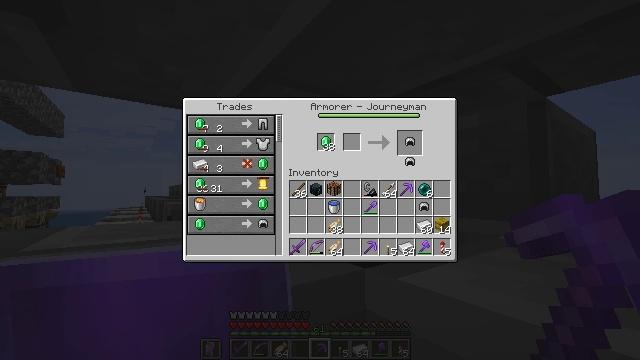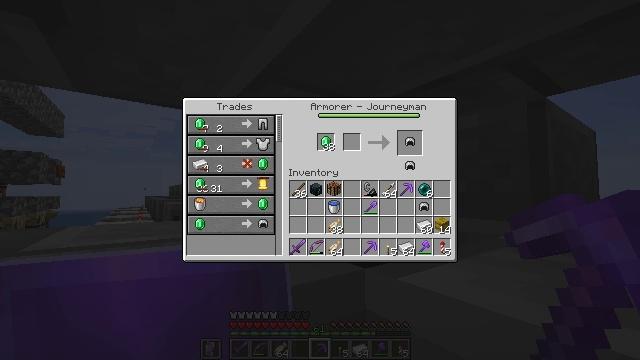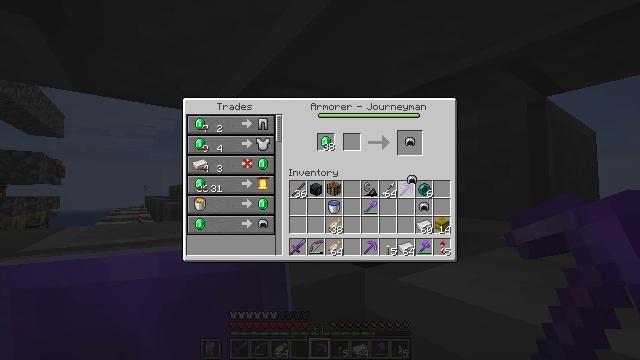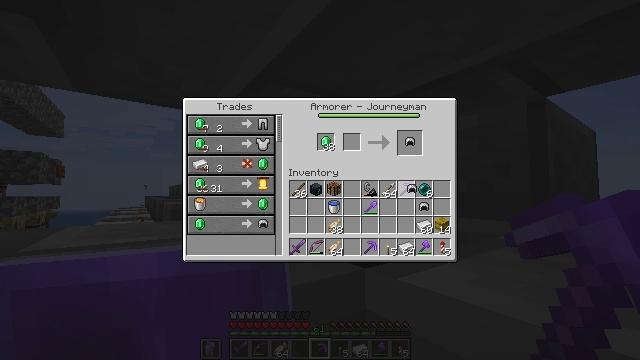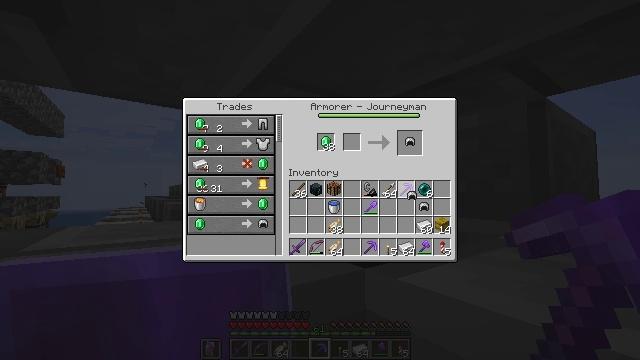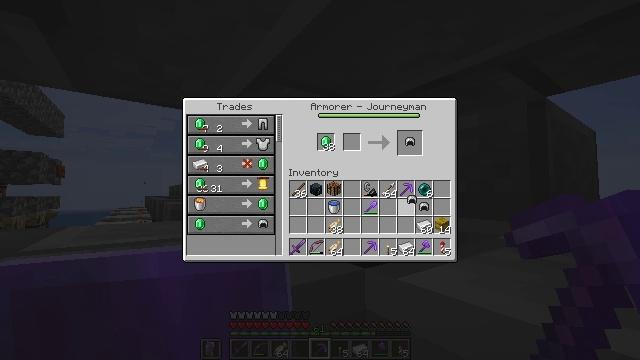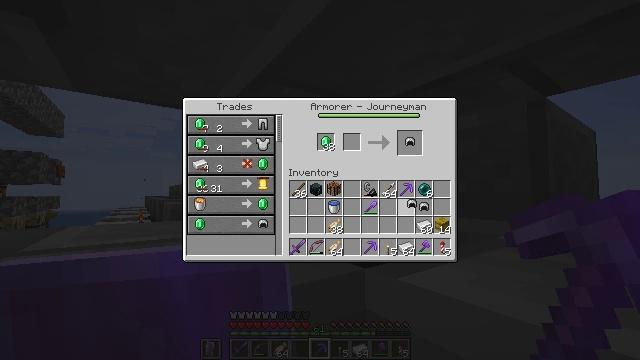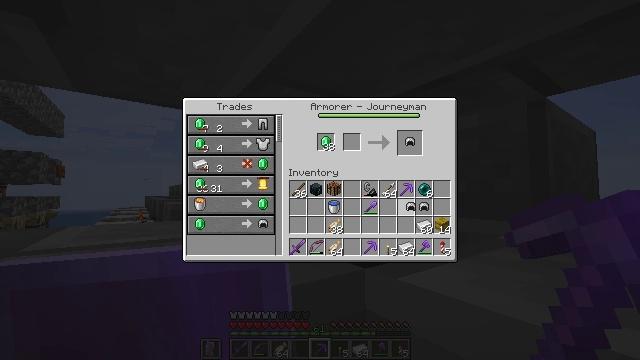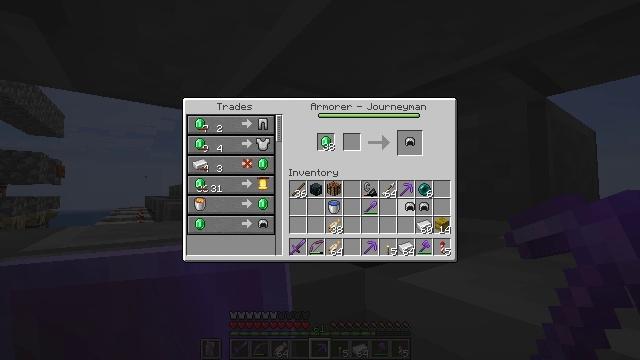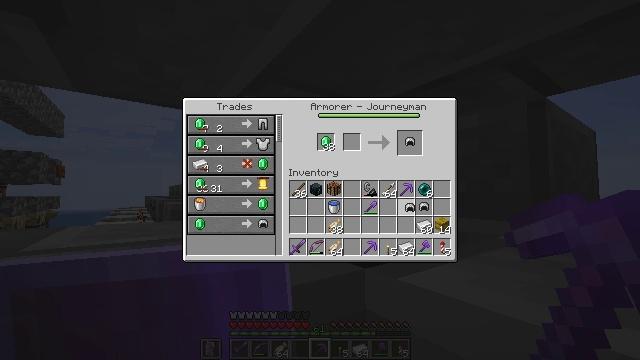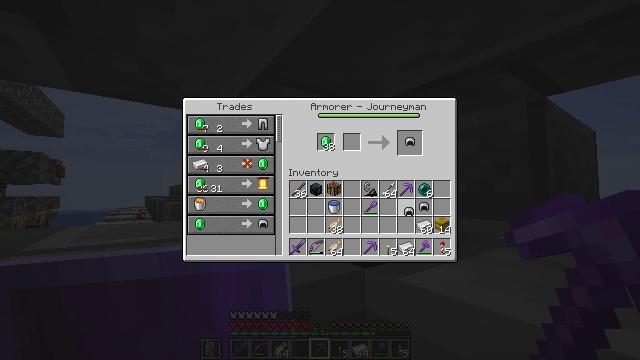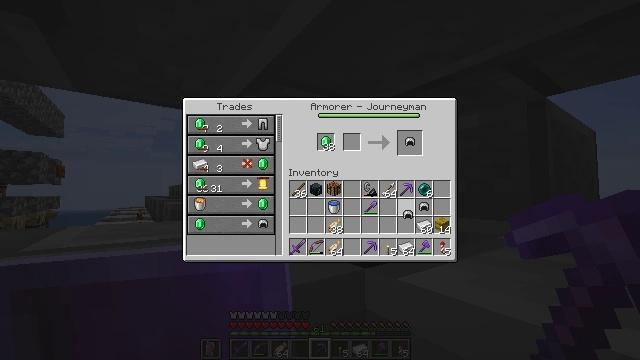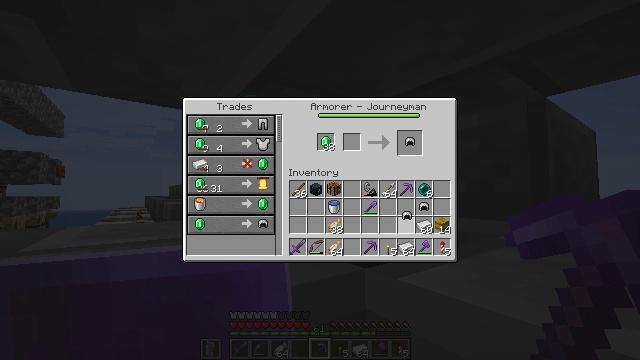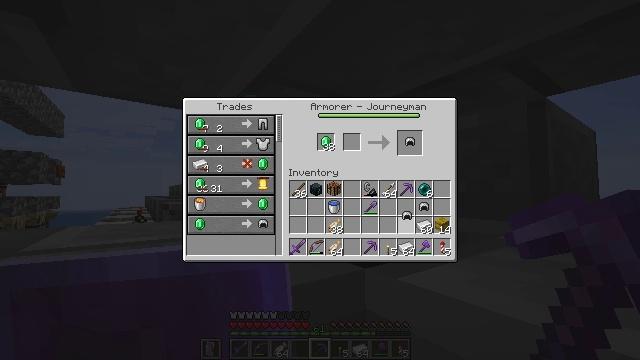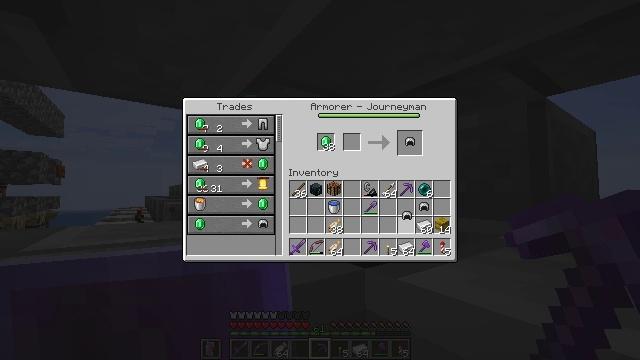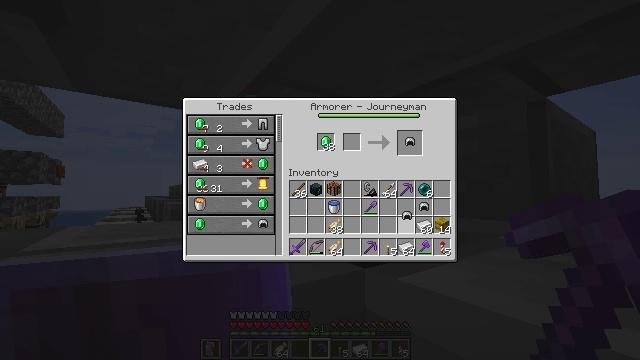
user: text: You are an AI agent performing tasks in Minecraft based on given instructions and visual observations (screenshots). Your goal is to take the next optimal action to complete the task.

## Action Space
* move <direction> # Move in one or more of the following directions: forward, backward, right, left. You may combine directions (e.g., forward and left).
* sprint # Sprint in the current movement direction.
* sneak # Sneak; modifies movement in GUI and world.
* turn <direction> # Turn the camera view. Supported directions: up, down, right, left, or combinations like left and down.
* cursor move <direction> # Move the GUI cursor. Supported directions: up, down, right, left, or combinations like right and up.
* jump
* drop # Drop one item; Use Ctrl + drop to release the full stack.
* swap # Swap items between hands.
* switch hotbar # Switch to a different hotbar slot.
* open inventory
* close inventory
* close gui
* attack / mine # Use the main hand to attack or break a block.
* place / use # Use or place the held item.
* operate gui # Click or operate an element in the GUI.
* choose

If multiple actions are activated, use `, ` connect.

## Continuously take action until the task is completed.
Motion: motion action
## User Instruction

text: Use the crafting table to make a chainmail helmet.
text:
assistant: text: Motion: no_op
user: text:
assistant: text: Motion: turn down
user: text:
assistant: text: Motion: turn down
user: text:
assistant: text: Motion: turn down
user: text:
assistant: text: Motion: no_op
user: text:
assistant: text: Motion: no_op
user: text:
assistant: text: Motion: no_op
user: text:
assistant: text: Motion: no_op
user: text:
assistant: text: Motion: no_op
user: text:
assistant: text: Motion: no_op
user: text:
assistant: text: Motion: no_op
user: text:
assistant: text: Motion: no_op
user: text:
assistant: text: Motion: no_op
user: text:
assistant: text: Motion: no_op
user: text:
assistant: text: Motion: attack / mine
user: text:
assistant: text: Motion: attack / mine
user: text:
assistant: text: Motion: no_op
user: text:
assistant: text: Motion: no_op
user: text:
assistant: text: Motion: turn up
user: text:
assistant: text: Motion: no_op
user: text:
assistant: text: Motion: no_op
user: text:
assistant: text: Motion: no_op
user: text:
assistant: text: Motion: no_op
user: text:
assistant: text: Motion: no_op
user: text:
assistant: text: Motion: no_op
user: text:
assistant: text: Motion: no_op
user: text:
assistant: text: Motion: no_op
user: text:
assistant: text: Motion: no_op
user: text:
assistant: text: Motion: no_op
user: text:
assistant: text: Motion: no_op